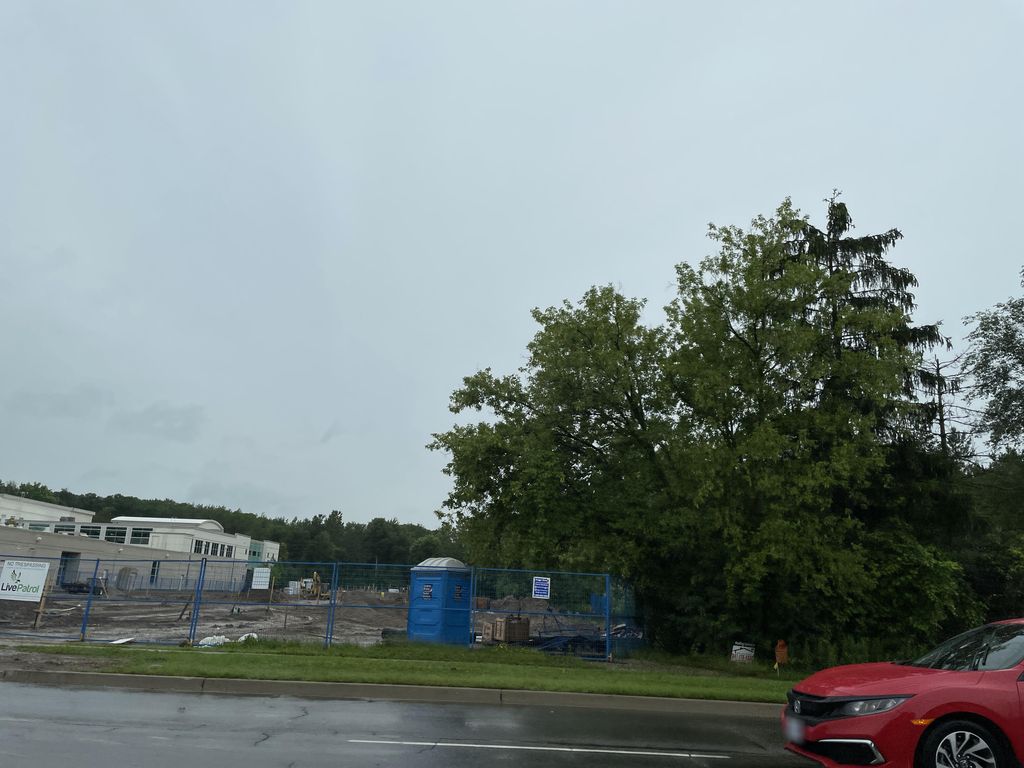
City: kitchener-waterloo